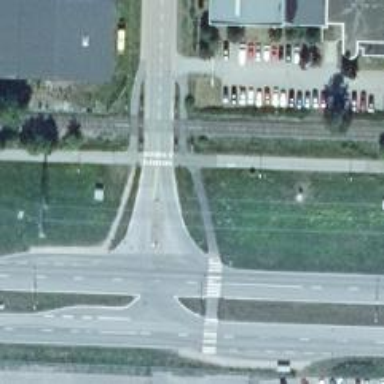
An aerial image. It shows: Marked asphalt cycleway with crossing.